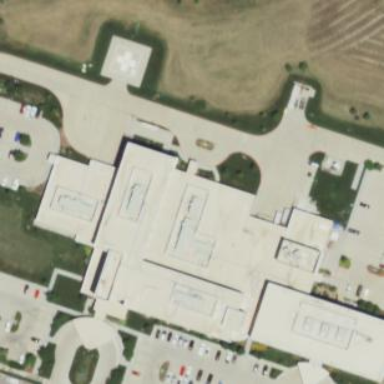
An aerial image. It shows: Hospital building.